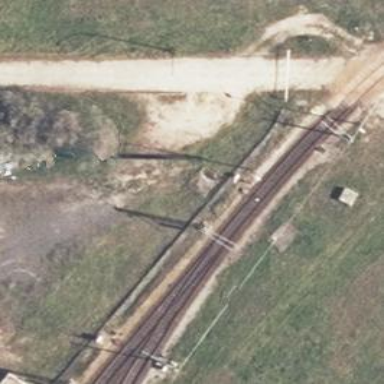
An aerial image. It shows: Railway switch.